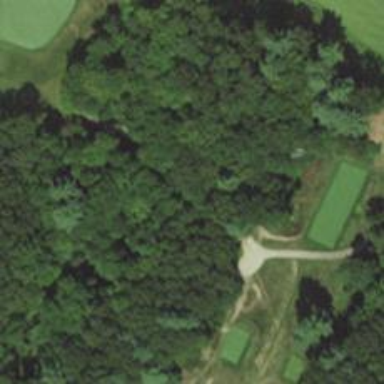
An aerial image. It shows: Path designed for golf carts.